Interaction volume radius: 5 \u00c5
Interaction volume height: 10 \u00c5
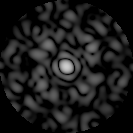
Disorder parameter: 0.7979